Question: The app is being displayed in the Android Market, but I just tried downloading it and got a server error. Here is how it looks on my Android Developers Account...

The advertise link is missing and I can't download it from the market on my phone because I get "server error". Here is the app...
<URL>
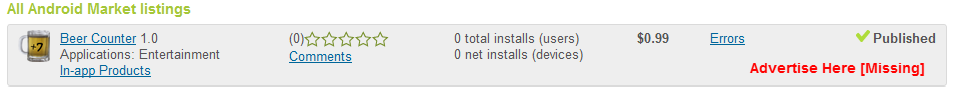
Answer: The link is not available for paid applications. In my experience the only shows for free apps. You could just go to <URL> and set up any advertisement through there.
And if you set up your developer account with example@gmail.com and then tried to download the app under the same email address, then you are supposed to get an error. If you got a "Server Error", though it would rarely mean there's something wrong with the app and rather mean something with the phone or the gmail association on the Market. What I'm saying is that I'm sure others will still be able to download it.